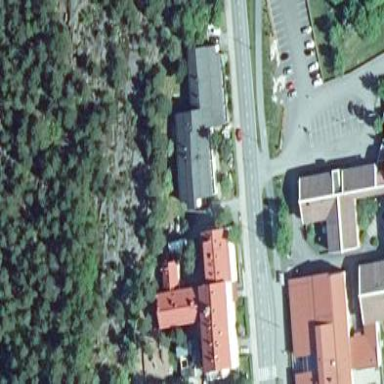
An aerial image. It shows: Nursing home.